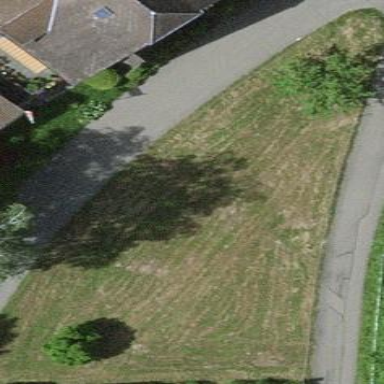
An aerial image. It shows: Fence is in the image.